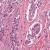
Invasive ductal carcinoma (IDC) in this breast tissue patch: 1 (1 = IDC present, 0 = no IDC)